Field crop: maize
Growth stage: 2
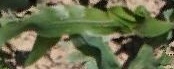
Species: maize